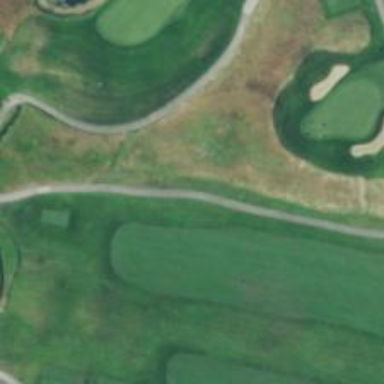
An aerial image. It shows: Golf cartpath that is also road path.